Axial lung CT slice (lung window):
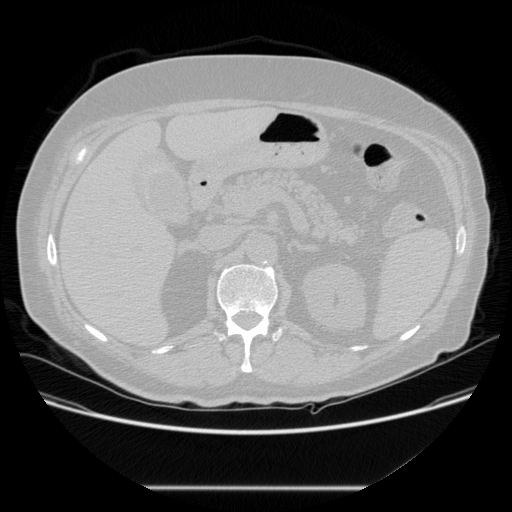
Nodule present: no